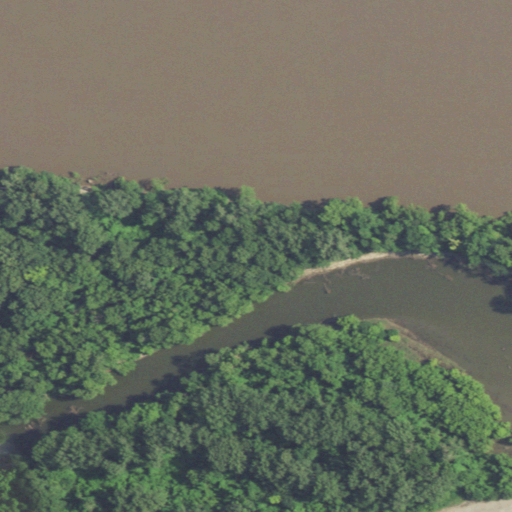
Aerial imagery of island in Kansas named Nelson Island containing open water, deciduous forest, woody wetlands, pasture, herbaceous wetlands, low intensity development, and open development